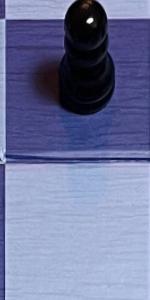
Label: Empty